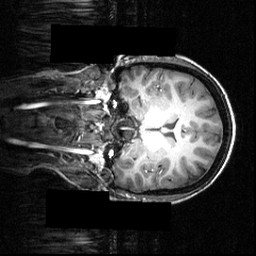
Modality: T1w
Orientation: coronal
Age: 16
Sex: female
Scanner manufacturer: siemens
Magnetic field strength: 3.951 T
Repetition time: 1.5 s
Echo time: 0.00335 s